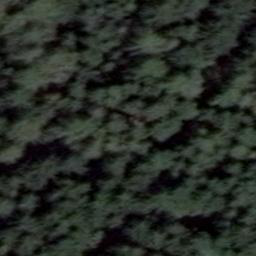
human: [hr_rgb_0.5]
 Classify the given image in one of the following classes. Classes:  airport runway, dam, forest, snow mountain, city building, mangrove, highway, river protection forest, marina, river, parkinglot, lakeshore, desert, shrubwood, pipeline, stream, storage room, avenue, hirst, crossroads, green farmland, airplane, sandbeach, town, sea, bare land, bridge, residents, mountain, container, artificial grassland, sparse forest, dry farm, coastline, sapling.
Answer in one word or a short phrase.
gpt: forest